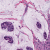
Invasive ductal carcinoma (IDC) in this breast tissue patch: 1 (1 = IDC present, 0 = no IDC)